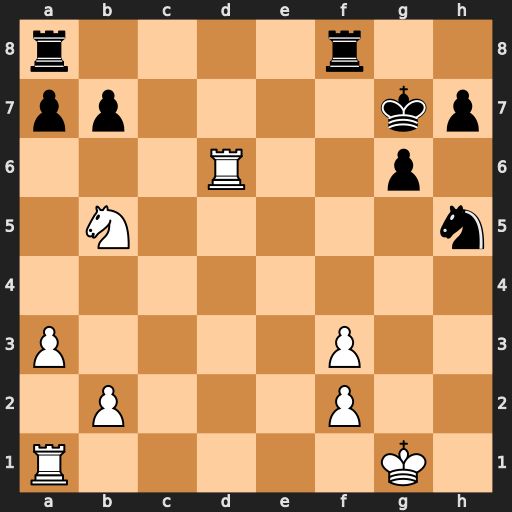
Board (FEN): r4r2/pp4kp/3R2p1/1N5n/8/P4P2/1P3P2/R5K1
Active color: w
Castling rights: -
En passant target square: -
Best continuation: Nc7 Rac8 Ne6+ Kh6 Nxf8